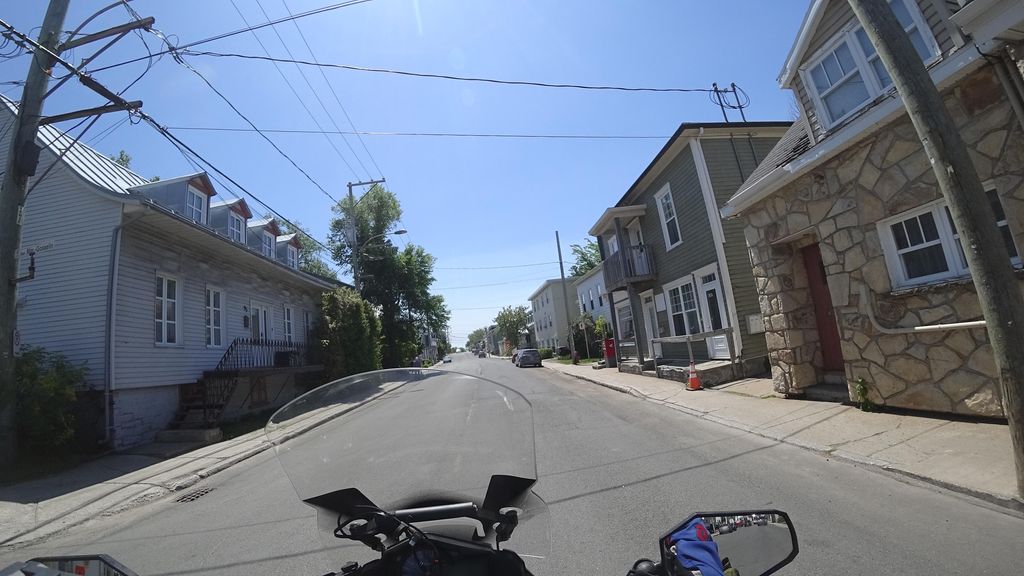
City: quebec_city